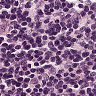
Metastatic tissue present: no